Question: Dear Flutter community,
I have a row with one RaisedButton on the right and one RaisedButton on the left. Both RaisedButtons do have Text inside and the Text can be of different length (only one word no sentences). I always want the RaisedButton to be as small as possible so that the Text just fits the RaisedButton. So the size of the RaisedButton is flexible. Next to that, I also do not want the RaisedButton to be too wide (height is fixed as well), because this is ugly and can cause a pixeloverflow. So this means that once the limit of the size of the RaisedButton is reached, the fontSize of the text should shrink. (Note I first want the button to expand and if this is not enough, I want the text to shrink, not the other way around).
You can find some code below:
'''
Row(
mainAxisAlignment: MainAxisAlignment.spaceBetween,
children: <Widget>[
RaisedButton(
onPressed: () ...
color: App.focusColor,
shape: RoundedRectangleBorder(
borderRadius: new BorderRadius.circular(50.0),
side: BorderSide(color: App.primaryColor),
),
child: ConstrainedBox(
constraints: BoxConstraints(
minWidth: MediaQuery.of(context).size.width * 0.1,
maxWidth: MediaQuery.of(context).size.width * 0.35,
maxHeight: 20,
minHeight: 20,
),
child: FittedBox(
fit: BoxFit.fitWidth,
child: Text(
...),
),
),
),
RaisedButton(
onPressed: () ...
color: App.focusColor,
shape: RoundedRectangleBorder(
borderRadius: new BorderRadius.circular(50.0),
side: BorderSide(color: App.primaryColor),
),
child: ConstrainedBox(
constraints: BoxConstraints(
minWidth:
MediaQuery.of(context).size.width * 0.1,
maxWidth:
MediaQuery.of(context).size.width *
0.35,
maxHeight: 20,
minHeight: 20,
),
child: AutoSizeText(
...,
maxFontSize: 20.0,
),
),
),
),
],
),
'''

The problem this code has, is that the fontSize is not equal for both RaisedButtons. How can I make sure that the fontSize is equal, but that the RaisedButtons still can change wide (I want that the RaisedButtons do have different sizes if the textlength is not equal)?
In addition to that If I have multiple rows with two RaisedButtons, I want that all the fontSizes are always equal.
Thanks a lot for your time.
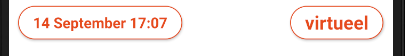
Answer: Please check the below answer. No need to use FittedBox.
'''
final text = 'It is a long title for button';
Row(
mainAxisAlignment: MainAxisAlignment.spaceBetween,
children: [
RaisedButton(
onPressed: () {},
color: App.focusColor,
shape: RoundedRectangleBorder(
borderRadius: new BorderRadius.circular(50.0),
side: BorderSide(color: App.primaryColor),
),
child: ConstrainedBox(
constraints: BoxConstraints(
minWidth: MediaQuery.of(context).size.width * 0.1,
maxWidth: MediaQuery.of(context).size.width * 0.35,
),
child: Text(text.length > 10 ? '${text.substring(0, 10)}...' : text),
),
),
RaisedButton(
onPressed: () {},
color: App.focusColor,
shape: RoundedRectangleBorder(
borderRadius: new BorderRadius.circular(50.0),
side: BorderSide(color: App.primaryColor),
),
child: ConstrainedBox(
constraints: BoxConstraints(
minWidth: MediaQuery.of(context).size.width * 0.1,
maxWidth: MediaQuery.of(context).size.width * 0.35,
),
child: Text("abcaaa"),
),
),
],
)
'''